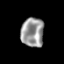
Tissue: prostate
Cell type: Myeloid cells
Senescence score: 0.2907
Nuclear area (px): 653
Mean DAPI intensity: 153.753